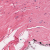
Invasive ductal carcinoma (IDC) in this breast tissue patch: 0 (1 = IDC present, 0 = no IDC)